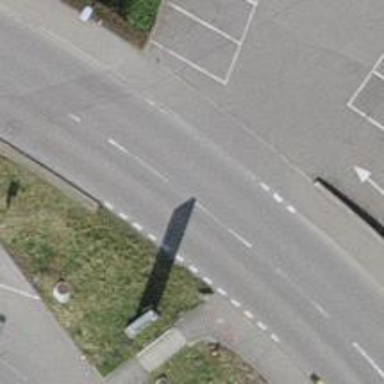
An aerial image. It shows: Unmarked road crossing.